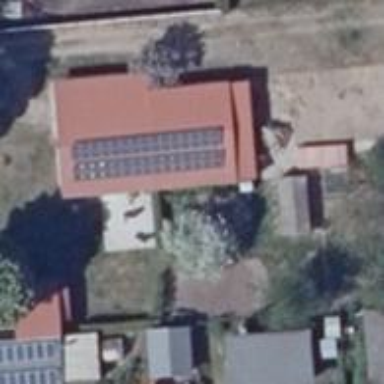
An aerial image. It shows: Small solar photovoltaic panel generator is producing electricity.